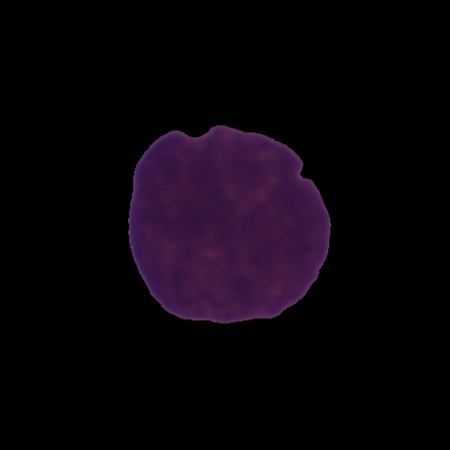
Label: cancer